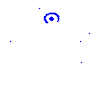
Particle: kaon